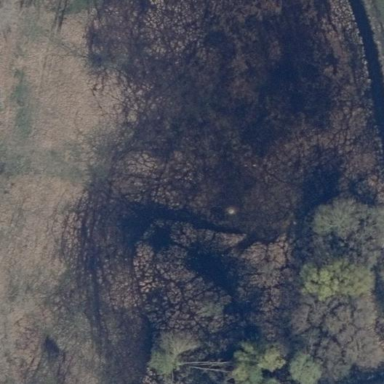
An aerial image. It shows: Swamp in wetland area.